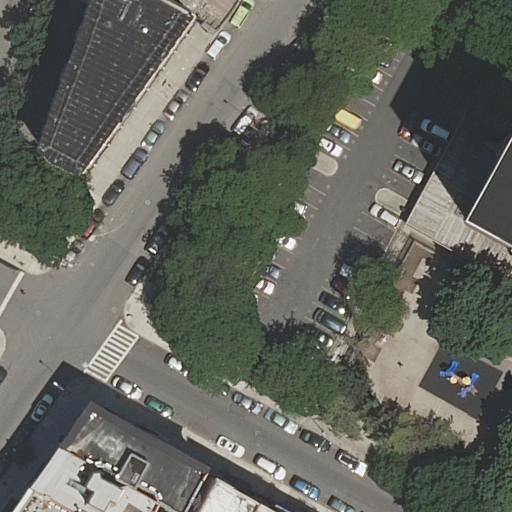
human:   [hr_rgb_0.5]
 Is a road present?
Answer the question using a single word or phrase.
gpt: yes

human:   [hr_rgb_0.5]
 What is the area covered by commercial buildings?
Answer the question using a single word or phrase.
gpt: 0m2

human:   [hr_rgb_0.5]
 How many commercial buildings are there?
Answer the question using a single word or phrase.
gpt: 0

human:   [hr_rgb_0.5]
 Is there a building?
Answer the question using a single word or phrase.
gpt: yes

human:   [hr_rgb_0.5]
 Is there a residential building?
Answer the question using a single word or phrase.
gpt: yes

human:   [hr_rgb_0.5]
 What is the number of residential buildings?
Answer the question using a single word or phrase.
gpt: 7

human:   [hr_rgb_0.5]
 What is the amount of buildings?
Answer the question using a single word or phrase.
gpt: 7

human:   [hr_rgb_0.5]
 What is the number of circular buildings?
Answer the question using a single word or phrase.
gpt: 0

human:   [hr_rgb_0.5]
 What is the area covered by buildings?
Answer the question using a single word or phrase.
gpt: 1525m2

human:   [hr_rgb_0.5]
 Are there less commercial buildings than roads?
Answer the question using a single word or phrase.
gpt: yes

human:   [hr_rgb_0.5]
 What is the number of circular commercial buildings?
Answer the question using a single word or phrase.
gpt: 0

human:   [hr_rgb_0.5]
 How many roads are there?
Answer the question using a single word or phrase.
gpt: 4

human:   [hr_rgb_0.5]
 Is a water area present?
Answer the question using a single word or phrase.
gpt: no

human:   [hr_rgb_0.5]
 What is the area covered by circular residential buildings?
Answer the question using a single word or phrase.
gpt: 0m2

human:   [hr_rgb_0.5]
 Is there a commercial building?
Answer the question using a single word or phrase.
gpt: no

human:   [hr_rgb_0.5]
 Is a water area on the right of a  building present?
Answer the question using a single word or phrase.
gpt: no

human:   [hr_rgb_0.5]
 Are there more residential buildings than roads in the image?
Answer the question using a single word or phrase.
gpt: yes

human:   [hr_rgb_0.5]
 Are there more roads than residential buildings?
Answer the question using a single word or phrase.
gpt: no

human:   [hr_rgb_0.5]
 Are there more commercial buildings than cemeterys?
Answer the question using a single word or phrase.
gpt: no

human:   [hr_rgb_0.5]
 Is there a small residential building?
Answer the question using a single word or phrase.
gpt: yes

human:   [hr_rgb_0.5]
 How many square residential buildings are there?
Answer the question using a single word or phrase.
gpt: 0

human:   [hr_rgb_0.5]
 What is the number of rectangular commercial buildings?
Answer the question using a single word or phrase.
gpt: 0

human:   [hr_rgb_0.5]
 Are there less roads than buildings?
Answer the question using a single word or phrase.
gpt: yes

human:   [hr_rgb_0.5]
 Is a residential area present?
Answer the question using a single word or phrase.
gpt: no

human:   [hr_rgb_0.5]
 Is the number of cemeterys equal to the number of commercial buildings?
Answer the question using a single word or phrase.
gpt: yes

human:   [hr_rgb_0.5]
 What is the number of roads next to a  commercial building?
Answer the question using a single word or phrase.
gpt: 0

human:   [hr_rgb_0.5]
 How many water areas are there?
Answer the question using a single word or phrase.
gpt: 0

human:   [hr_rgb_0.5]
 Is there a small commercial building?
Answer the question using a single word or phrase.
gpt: no

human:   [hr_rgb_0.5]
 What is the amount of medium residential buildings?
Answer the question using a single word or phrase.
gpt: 3

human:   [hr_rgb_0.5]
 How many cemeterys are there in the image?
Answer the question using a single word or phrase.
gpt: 0

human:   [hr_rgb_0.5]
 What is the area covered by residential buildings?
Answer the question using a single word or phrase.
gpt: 1525m2

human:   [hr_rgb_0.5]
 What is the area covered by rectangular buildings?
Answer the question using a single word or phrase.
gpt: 83m2

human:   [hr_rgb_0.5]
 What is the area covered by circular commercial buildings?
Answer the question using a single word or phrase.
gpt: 0m2

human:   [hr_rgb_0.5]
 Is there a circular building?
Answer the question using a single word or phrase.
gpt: no

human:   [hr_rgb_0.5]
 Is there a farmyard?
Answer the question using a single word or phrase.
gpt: no

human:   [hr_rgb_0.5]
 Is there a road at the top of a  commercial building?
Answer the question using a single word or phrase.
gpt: no

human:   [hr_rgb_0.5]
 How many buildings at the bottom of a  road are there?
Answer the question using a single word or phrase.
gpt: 6

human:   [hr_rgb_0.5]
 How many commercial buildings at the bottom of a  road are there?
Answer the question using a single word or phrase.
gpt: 0

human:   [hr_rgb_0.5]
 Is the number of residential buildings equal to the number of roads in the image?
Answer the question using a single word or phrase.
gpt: no

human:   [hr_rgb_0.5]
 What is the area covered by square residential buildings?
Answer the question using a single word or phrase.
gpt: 0m2

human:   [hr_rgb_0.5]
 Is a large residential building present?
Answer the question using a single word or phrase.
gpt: yes

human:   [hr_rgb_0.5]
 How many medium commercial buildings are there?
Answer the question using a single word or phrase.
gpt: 0

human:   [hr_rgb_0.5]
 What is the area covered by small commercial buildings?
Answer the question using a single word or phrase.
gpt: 0m2

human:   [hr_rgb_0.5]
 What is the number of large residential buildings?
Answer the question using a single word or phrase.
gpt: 1

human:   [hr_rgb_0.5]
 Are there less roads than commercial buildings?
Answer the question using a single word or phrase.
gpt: no

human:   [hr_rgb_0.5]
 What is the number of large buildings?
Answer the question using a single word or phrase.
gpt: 1

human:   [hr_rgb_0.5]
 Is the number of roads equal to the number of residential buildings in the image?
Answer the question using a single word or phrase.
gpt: no

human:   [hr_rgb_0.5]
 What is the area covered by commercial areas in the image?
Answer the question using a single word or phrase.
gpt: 0m2

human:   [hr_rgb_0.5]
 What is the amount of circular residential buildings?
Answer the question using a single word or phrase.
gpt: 0

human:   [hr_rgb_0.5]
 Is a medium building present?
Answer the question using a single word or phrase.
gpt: yes

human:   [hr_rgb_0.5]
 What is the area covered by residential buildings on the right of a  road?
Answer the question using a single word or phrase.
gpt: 1314m2

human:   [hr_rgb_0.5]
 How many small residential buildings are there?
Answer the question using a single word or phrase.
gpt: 3

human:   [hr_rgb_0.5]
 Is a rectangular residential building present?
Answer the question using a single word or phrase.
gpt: yes

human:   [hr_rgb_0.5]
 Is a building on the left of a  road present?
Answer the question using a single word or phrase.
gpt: yes

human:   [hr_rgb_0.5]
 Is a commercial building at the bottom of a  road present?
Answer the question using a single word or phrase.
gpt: no

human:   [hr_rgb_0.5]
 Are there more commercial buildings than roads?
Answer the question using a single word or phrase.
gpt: no

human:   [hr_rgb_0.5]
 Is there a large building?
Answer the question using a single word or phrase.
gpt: yes

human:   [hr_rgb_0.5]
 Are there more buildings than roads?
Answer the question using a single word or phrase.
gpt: yes

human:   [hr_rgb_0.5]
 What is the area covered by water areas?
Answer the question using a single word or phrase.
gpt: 0m2

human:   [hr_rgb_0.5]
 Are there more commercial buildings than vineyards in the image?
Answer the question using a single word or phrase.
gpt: no

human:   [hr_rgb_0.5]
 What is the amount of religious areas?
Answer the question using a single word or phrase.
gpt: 0

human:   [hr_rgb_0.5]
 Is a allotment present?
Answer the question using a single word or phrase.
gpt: no

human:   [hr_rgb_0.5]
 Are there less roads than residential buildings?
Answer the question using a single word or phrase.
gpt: yes

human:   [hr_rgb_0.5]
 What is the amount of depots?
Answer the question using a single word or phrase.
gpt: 0